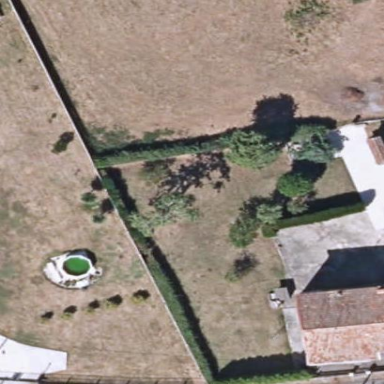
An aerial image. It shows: Garden area designated for leisure land.